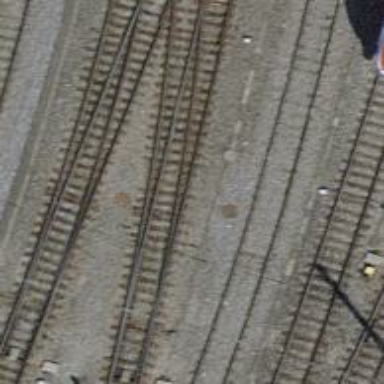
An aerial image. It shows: Rail yard with electrified rails and single track.